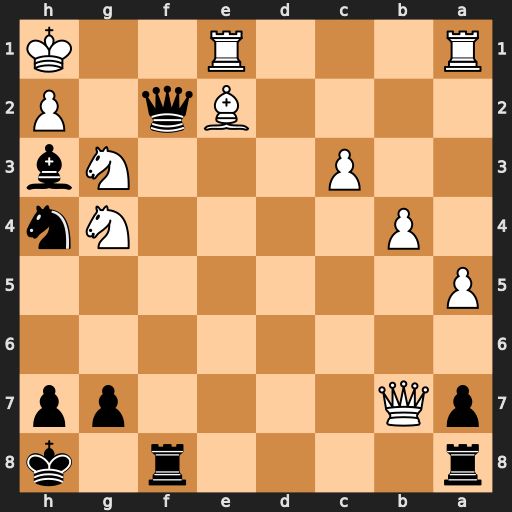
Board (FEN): r4r1k/pQ4pp/8/P7/1P4Nn/2P3Nb/4Bq1P/R3R2K
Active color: b
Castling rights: -
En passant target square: -
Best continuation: Bg2+ Qxg2 Qxg2#